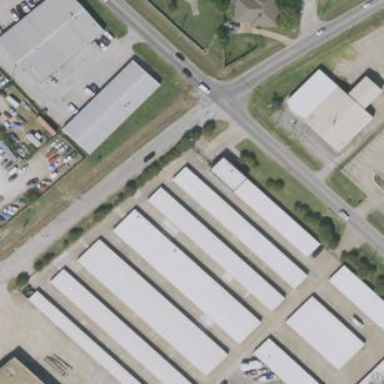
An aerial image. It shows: Warehouse.